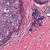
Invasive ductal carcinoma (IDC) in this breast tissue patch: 0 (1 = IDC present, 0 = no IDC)